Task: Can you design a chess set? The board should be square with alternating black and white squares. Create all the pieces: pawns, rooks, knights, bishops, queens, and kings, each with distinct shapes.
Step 5553:
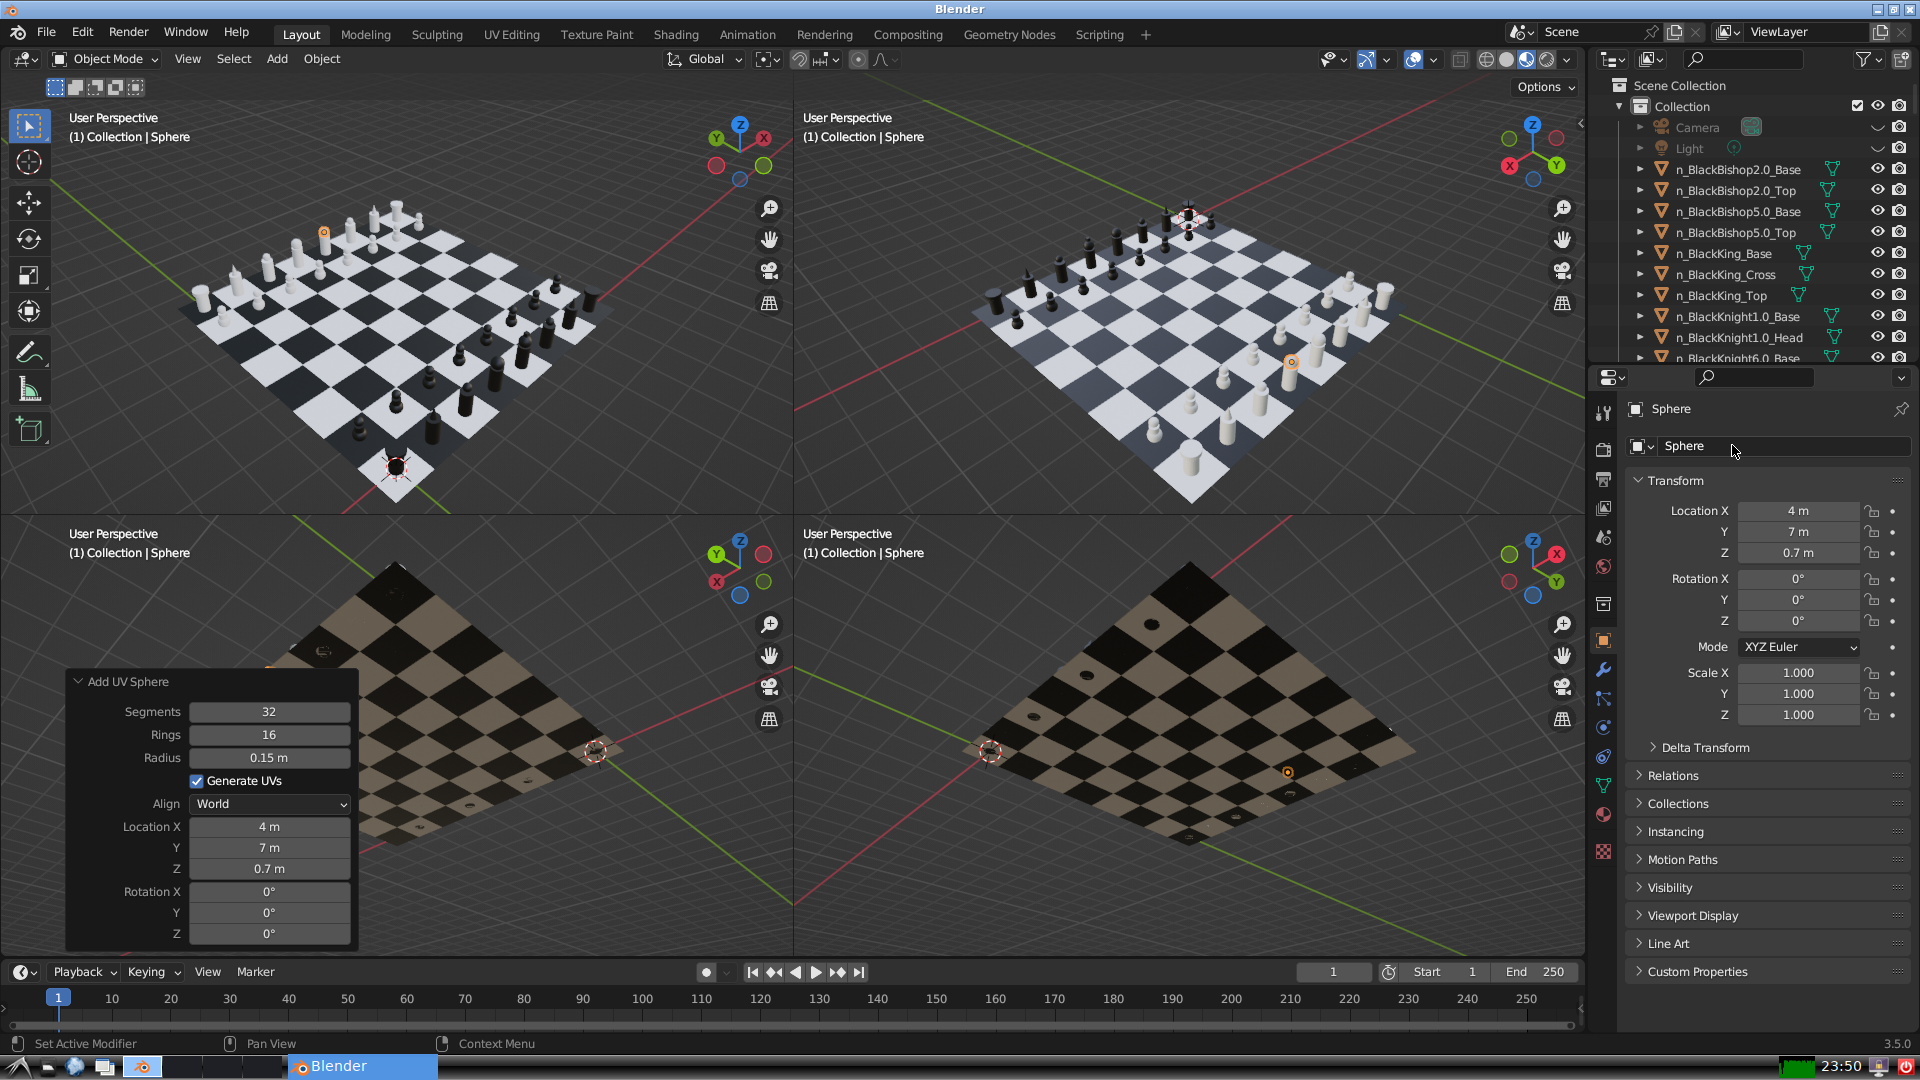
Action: click: no